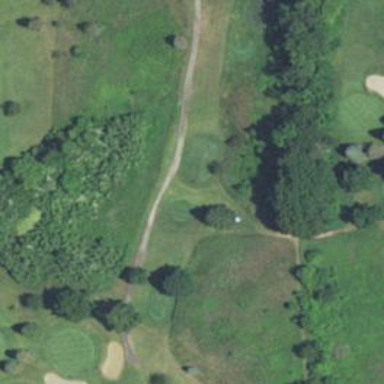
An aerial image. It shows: Asphalt path used as golf cart path.